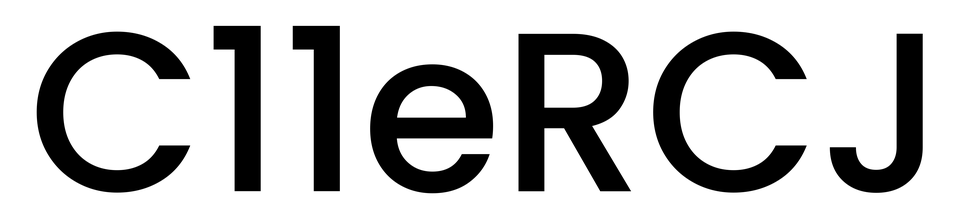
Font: Poppins-Medium